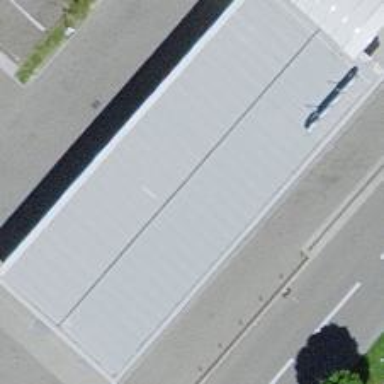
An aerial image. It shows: Fuel station.